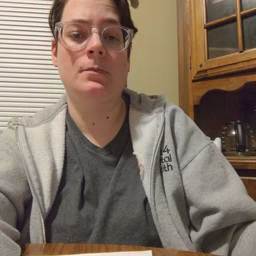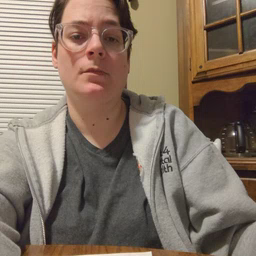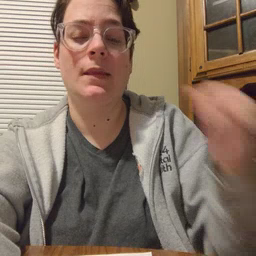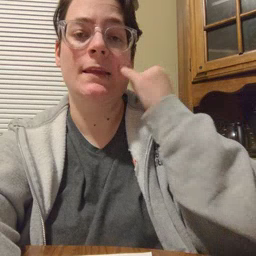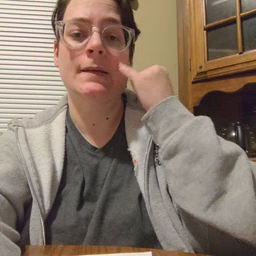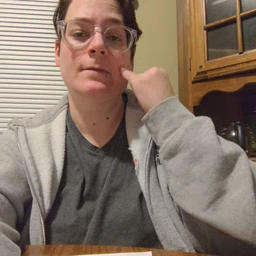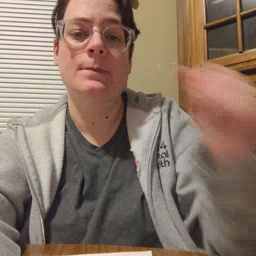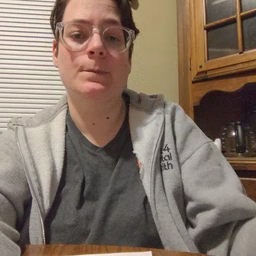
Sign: if